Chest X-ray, PA view. Patient: 22 years old, sex F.
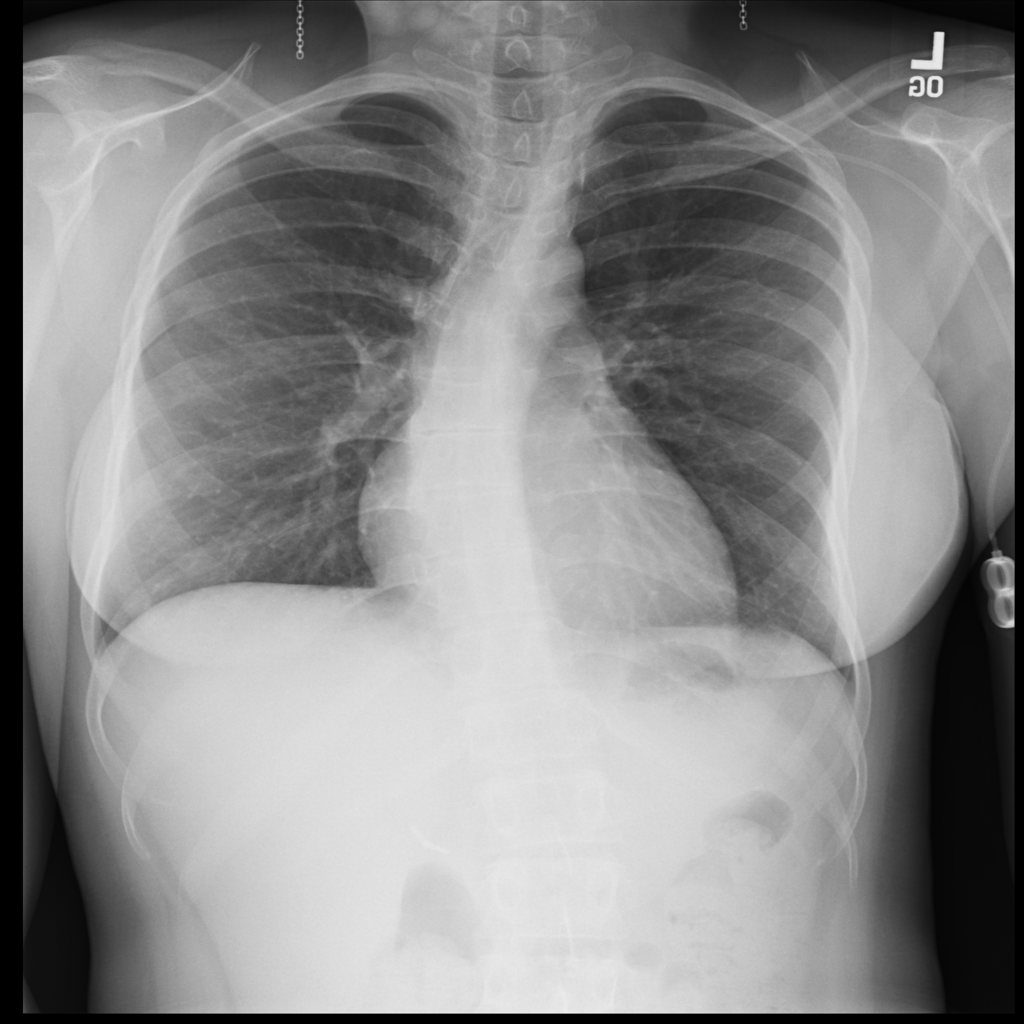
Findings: Cardiomegaly, Effusion